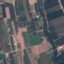
Land use / land cover class: PermanentCrop